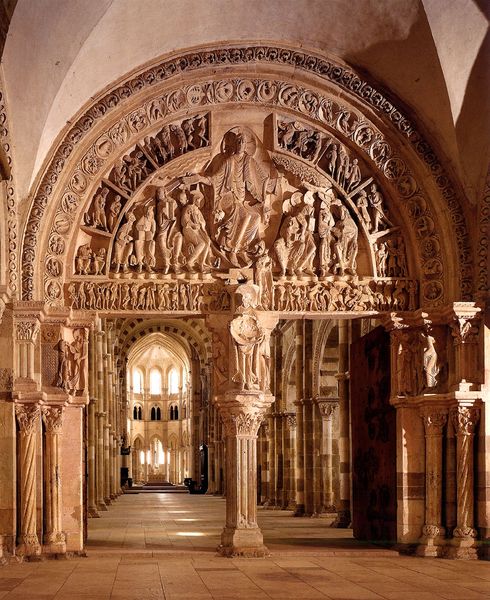
Titel: Ehemalige Abteikirche Sainte-Madeleine in Vézelay
Standort: Vézelay (EU - F - Burgund)
Schlagwörter: fenster, frankreich, licht, pfeiler, szene, säule, säulen, gericht, stein, hände, innenraum, kirche, rosa, relief, bogen, figuren, eingang, gewölbe, dom, langhaus, fries, portal, sandstein, christus, jesus, jüngstes gericht, romanik, segen, heilige, tympanon, romanisch, borten, mittelpfeiler, vézelay, krihce